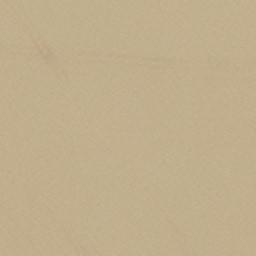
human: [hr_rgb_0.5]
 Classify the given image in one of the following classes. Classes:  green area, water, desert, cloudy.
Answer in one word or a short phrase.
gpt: desert